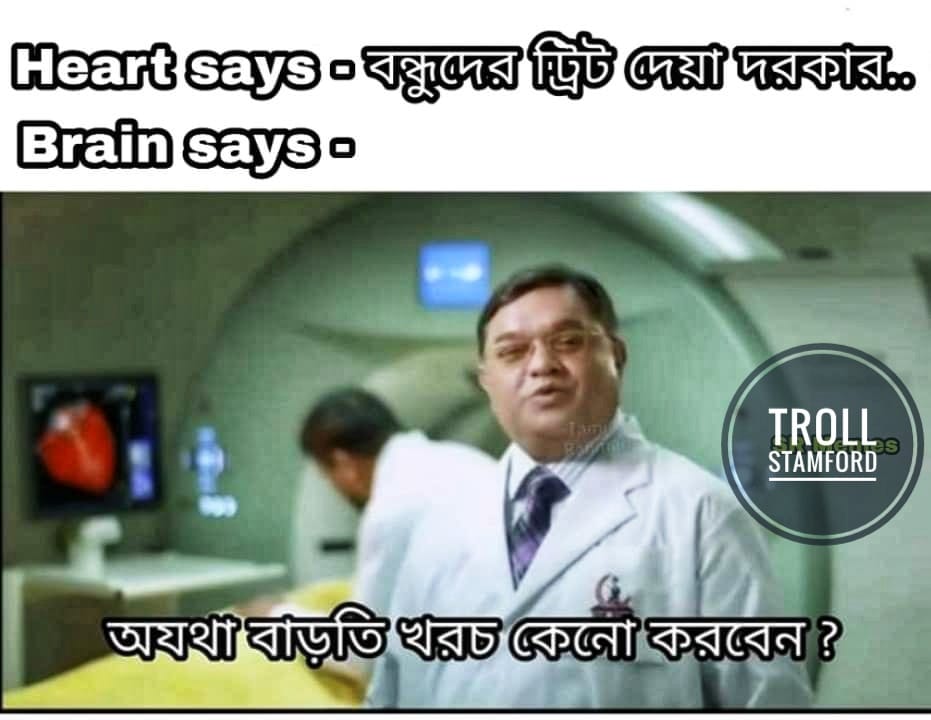
Caption: Heart says -  বন্ধুদের ট্রিট দেয়া দরকার ...    Brain says -  অযথা বাড়তি খরচ কেনো করবেন ?
Label: non-hate